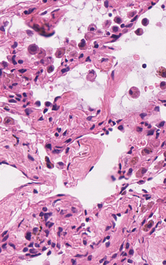
Tumor epithelial tissue: no
Tumor-associated stroma tissue: no
Normal tissue: yes